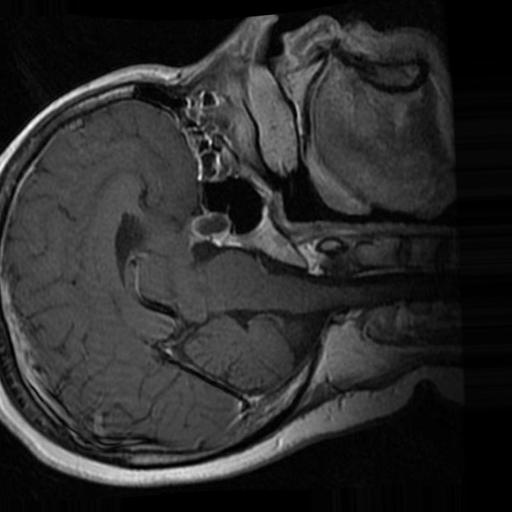
Label: brain_tumor